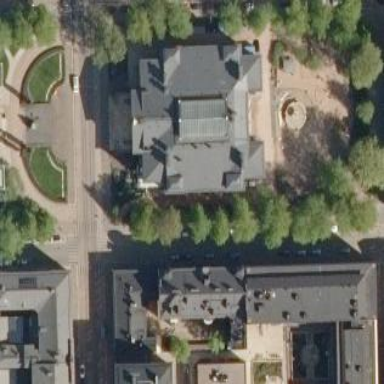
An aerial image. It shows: Government building.